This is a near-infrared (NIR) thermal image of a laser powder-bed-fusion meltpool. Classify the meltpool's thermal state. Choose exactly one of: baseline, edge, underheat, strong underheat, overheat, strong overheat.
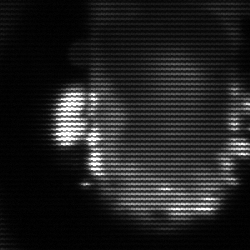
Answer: baseline